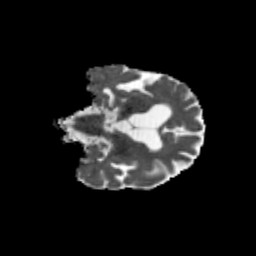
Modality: MD
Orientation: coronal
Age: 65
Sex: male
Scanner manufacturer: siemens
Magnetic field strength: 3 T
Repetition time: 4.71 s
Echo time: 0.0906 s